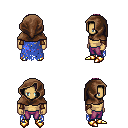
a pixel art fantasy rpg character, male body template, human, tanned skin, blue tattered cape, magenta pants, pink long mohawk hairstyle, cloth hood, cloth bracers, gold boots, four views (front, back, left, right), 2x2 character sprite sheet, small pixel art, hard edges, no anti-aliasing